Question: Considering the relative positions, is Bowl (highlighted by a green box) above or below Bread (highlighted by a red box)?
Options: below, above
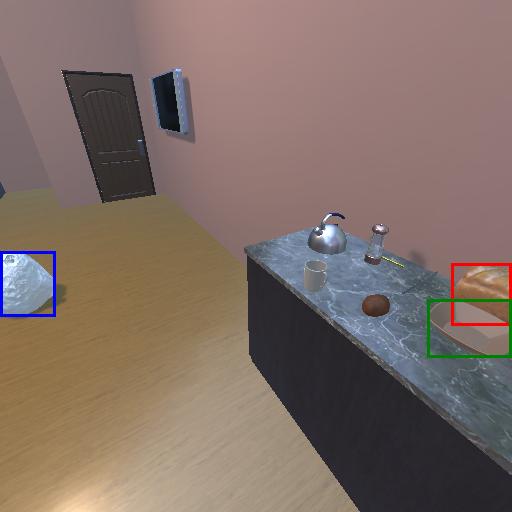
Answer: below